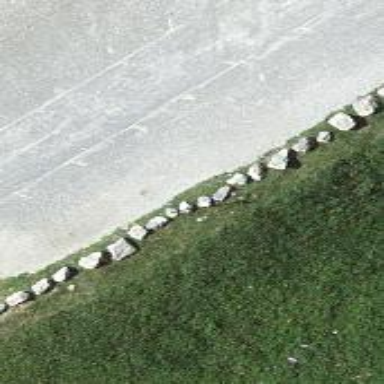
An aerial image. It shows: Block barrier.